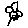
Label: flower